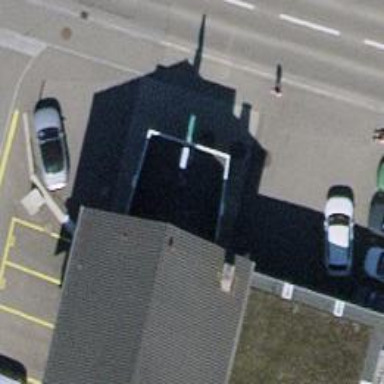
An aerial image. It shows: Fuel station.